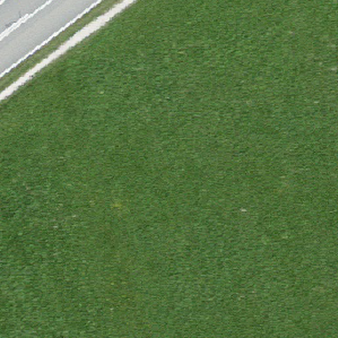
Label: other